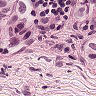
Metastatic tissue present: yes